Current action and preconditions to check: trajectory_clear

Your task: For each precondition in the list above, predict whether it will hold at this action.

Consider the current scene as observed from the mobile robot's camera, and analyze the predicted future states of all dynamic agents (e.g., people, animals, vehicles, or any moving entities) within the NEXT SECOND.

IMPORTANT: Only answer "very likely" if you are absolutely certain—based on strong, clear evidence—that a dynamic agent will violate the precondition in the predicted future state. Do NOT answer "very likely" for unlikely, ambiguous, or low-probability risks.

Ask yourself for each precondition: Is there a high probability, with clear and convincing evidence, that the predicted future states of any dynamic agent will interfere with the predicted future state of the currently executing action within the NEXT SECOND, causing that precondition to fail?

Assess the risk level based on these predictions. Use "likely" or "very likely" if motions create a clear risk of interference.

Use "neutral" or "improbable" if agents are nearby but their predicted paths are clearly diverging or non-conflicting.

Failure Risk Categories: "very improbable", "improbable", "neutral", "likely", "very likely"

Answer Format: Output ONLY the probability_of_failure value from these categories: "very improbable", "improbable", "neutral", "likely", "very likely"

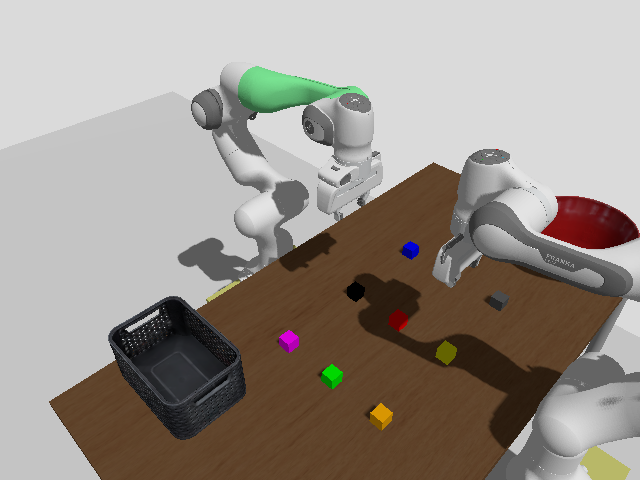

Answer: improbable